Field crop: maize
Growth stage: 1
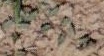
Species: convolvulus